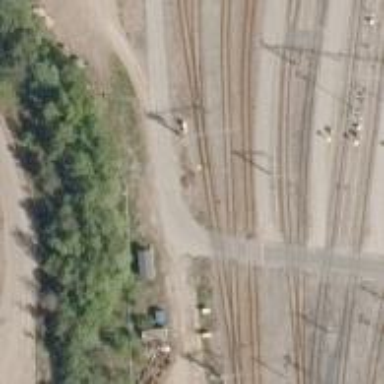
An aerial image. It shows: Rail yard with electrified contact lines for the railway.